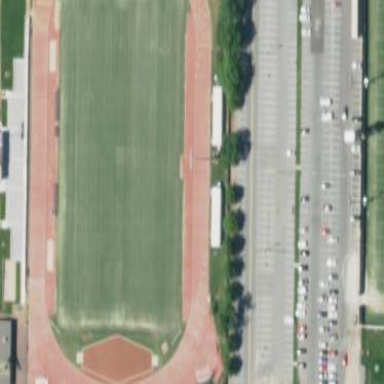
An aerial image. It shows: Stadium with fence. It is used for soccer and running.